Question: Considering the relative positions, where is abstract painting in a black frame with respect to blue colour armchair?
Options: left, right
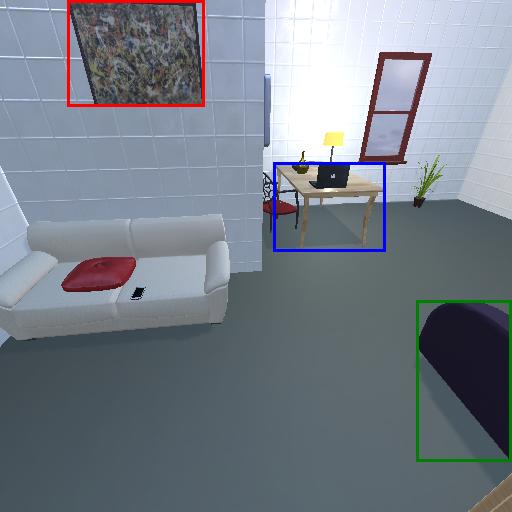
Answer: left